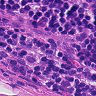
Metastatic tissue present: no